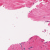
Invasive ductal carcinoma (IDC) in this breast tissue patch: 0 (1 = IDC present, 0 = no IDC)